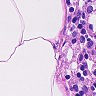
Metastatic tissue present: no